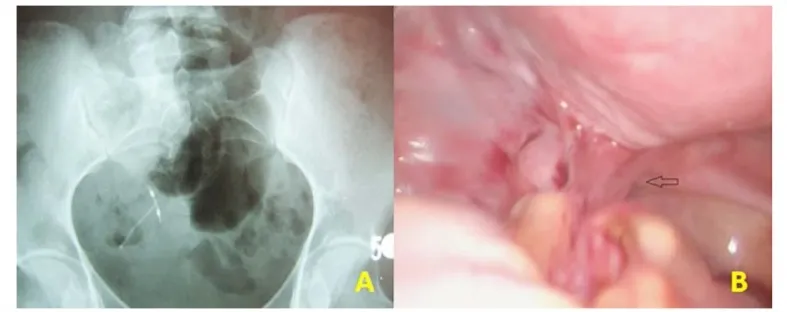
A- The X-ray image of dislocated IUD b-The laparoscopic view of dense adhesion between the left sacrouterine ligament and the sigmoid colon.
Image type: radiology (x_ray)